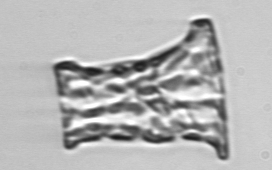
Label: Eucampia